Field crop: maize
Growth stage: 1
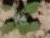
Species: chenopodium